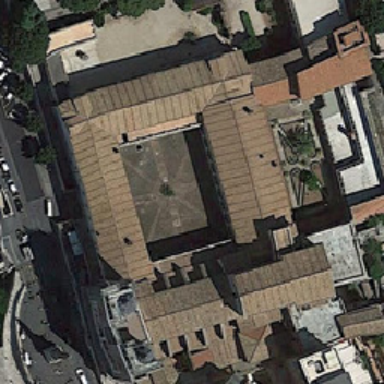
Some green trees and car roads are near the church .